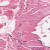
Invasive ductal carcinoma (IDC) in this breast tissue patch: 0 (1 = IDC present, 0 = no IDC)